Question: How can I import <URL> into QT Creator 3.4.0 ? I tried the available import options but they don't work.
I tried to create an empty QML project and add the 'rectangle.qml' file to it. When I tried to run it, nothing showed up.
The book examples contain files .qmlproject - which seems to be a project descriptor. I wonder if it is somehow possible to import these .qmlproject files into QT Creator, click and run the examples.
I think this link might help in finding the solution : <URL> .

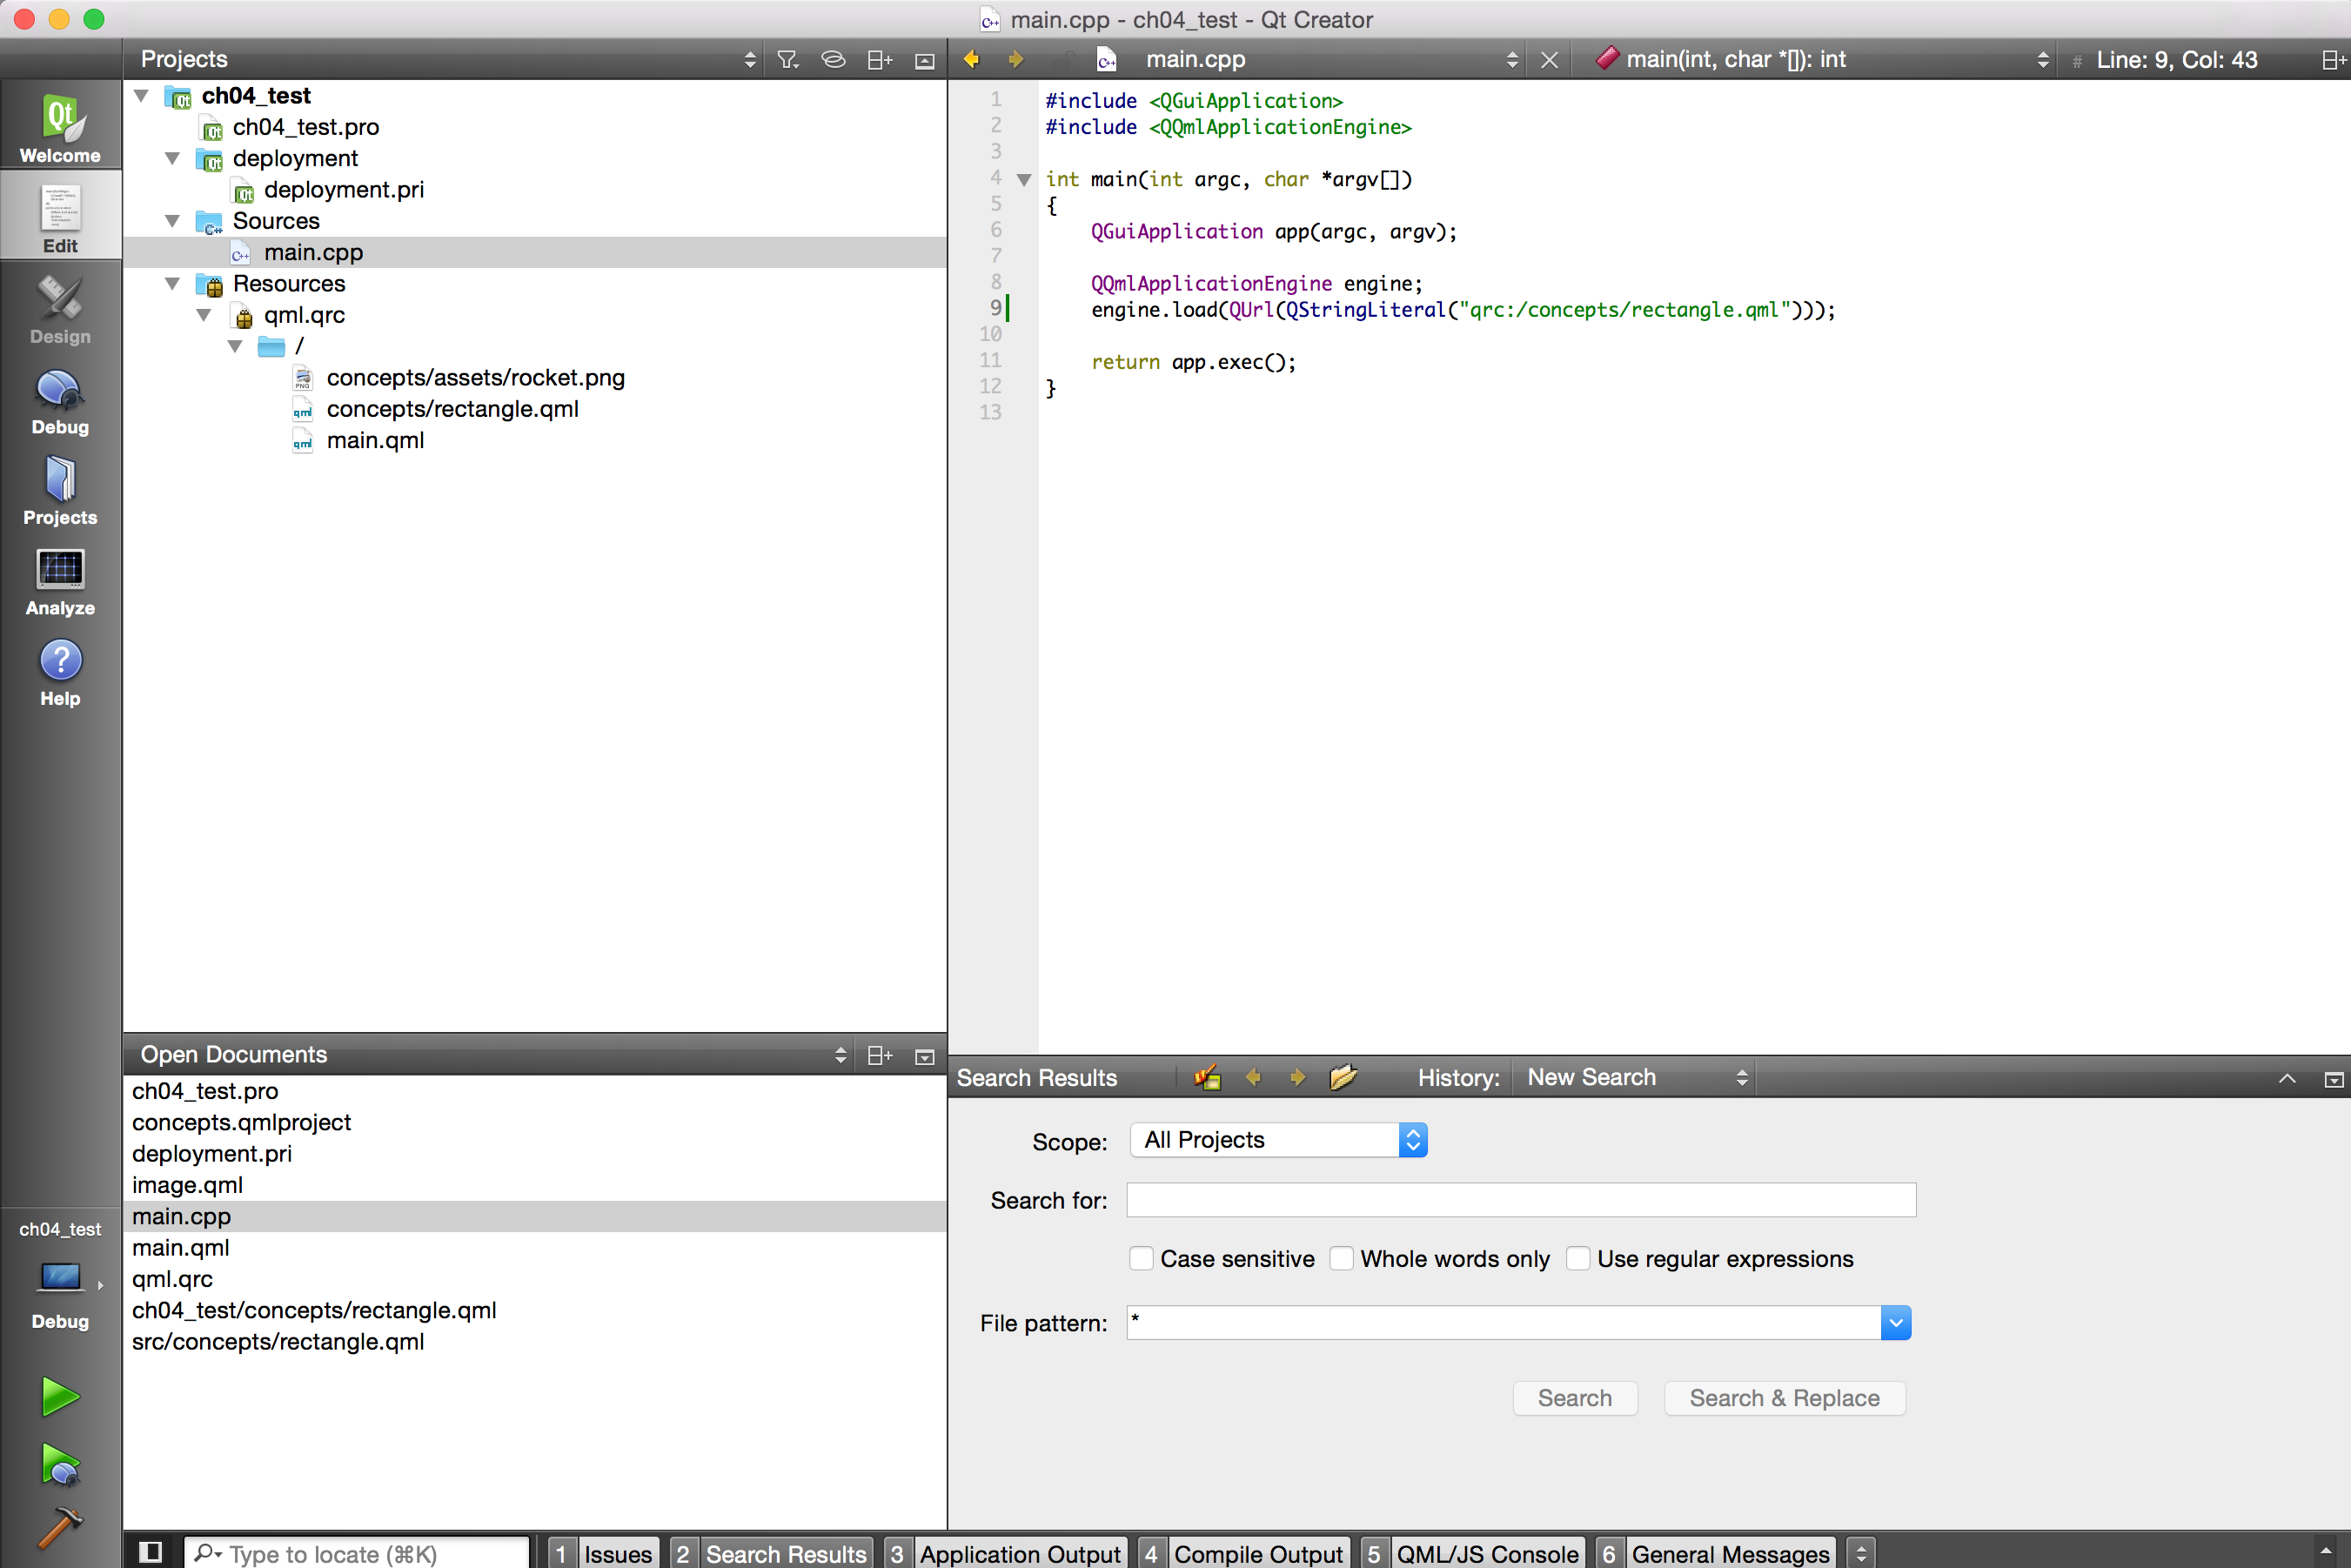
Answer: Usually I'd say that you should go to 'File > Open File or Project...' and select the '.qmlproject' and you're done, but support for this type of project file <URL>, you'll just get an error message about Creator not supporting the mime type of the file, or something. Unfortunately, this is not a very useful error message for a beginner, and it won't tell you how to fix the problem.
If you want to use '.qmlproject' files in newer versions of Creator, you have to navigate to 'Help > About Plugins...' and enable the 'QmlProjectManager' plugin (it's under the 'Qt Quick' section) by checking the box.
So this is how you should normally open project files in Qt Creator. As for the window not showing up, that's also commonly encountered and can be fixed by <URL>:
> Unlike QQuickView, QQmlApplicationEngine does not automatically create a root window. If you are using visual items from Qt Quick, you will need to place them inside of a Window.
Qt Creator's new project wizard handles this for you when you create a new Qt Quick project, as you saw when you got the "Hello World" window to open in your video. It was when you loaded 'concepts/rectangle.qml' which had a 'Rectangle' as its root item, that it stopped showing up. That QML file was likely used in a project where a 'QQuickView' was displaying it.